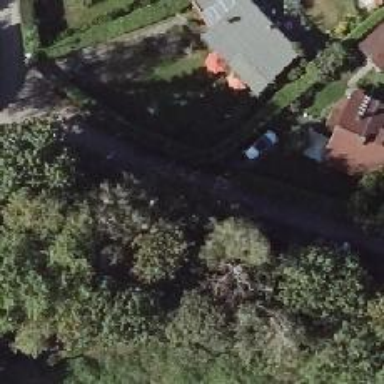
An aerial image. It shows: Alley classified as service road.